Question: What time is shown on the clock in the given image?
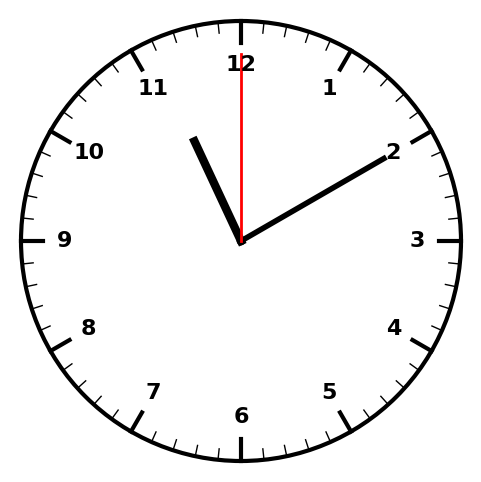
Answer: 11:10:00